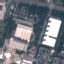
Land use / land cover: Industrial